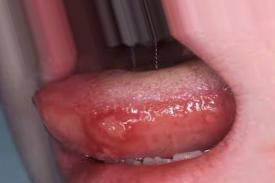
Condition: Mouth Ulcer